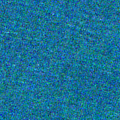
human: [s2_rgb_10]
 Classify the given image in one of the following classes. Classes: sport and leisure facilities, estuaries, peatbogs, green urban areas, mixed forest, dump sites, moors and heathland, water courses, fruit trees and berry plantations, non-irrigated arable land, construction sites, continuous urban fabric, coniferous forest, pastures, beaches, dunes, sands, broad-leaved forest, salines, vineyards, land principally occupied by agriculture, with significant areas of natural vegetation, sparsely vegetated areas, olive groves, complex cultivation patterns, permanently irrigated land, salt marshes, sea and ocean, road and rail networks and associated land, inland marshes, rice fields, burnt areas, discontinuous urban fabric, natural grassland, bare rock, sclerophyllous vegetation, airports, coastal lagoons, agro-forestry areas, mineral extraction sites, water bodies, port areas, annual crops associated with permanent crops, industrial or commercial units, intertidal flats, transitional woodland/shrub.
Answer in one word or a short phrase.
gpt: sea and ocean